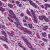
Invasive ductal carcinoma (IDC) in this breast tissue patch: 0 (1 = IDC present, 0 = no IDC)